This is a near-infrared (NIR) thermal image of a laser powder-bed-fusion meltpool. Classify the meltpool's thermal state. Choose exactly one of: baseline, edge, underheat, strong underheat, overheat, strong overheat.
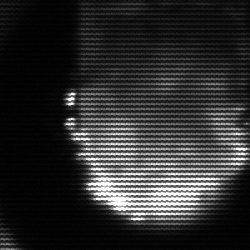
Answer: baseline